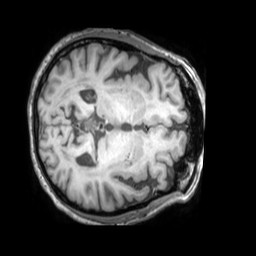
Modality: T1w
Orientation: axial
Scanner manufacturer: philips
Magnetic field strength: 3 T
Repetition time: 0.009869 s
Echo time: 0.004603 s